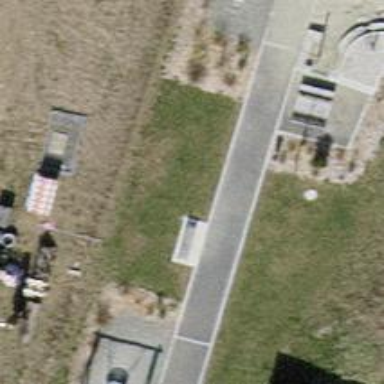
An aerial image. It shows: Brown bench in the vicinity.